Field crop: tomato
Growth stage: 2
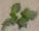
Species: solanum